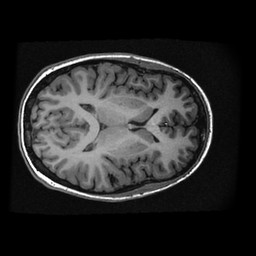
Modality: T1w
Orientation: axial
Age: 21
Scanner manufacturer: ge
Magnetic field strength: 3 T
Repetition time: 0.0083 s
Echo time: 0.003108 s